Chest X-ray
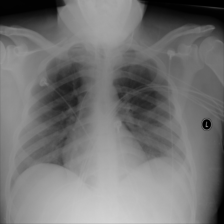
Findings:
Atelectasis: negative
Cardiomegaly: negative
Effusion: negative
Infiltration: negative
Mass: negative
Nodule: negative
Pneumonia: negative
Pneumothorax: negative
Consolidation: negative
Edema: negative
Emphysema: negative
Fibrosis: negative
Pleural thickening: negative
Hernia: negative